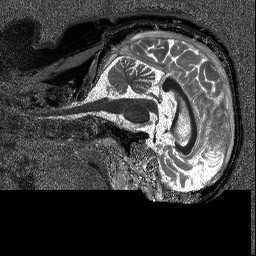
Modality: T1map
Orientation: sagittal
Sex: male